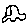
Label: car